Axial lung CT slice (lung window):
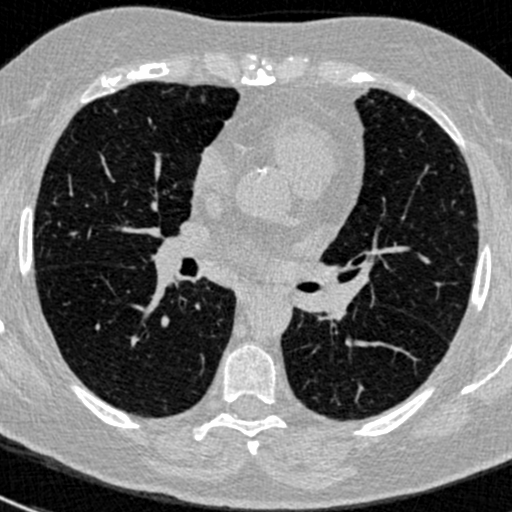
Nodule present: no